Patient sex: M
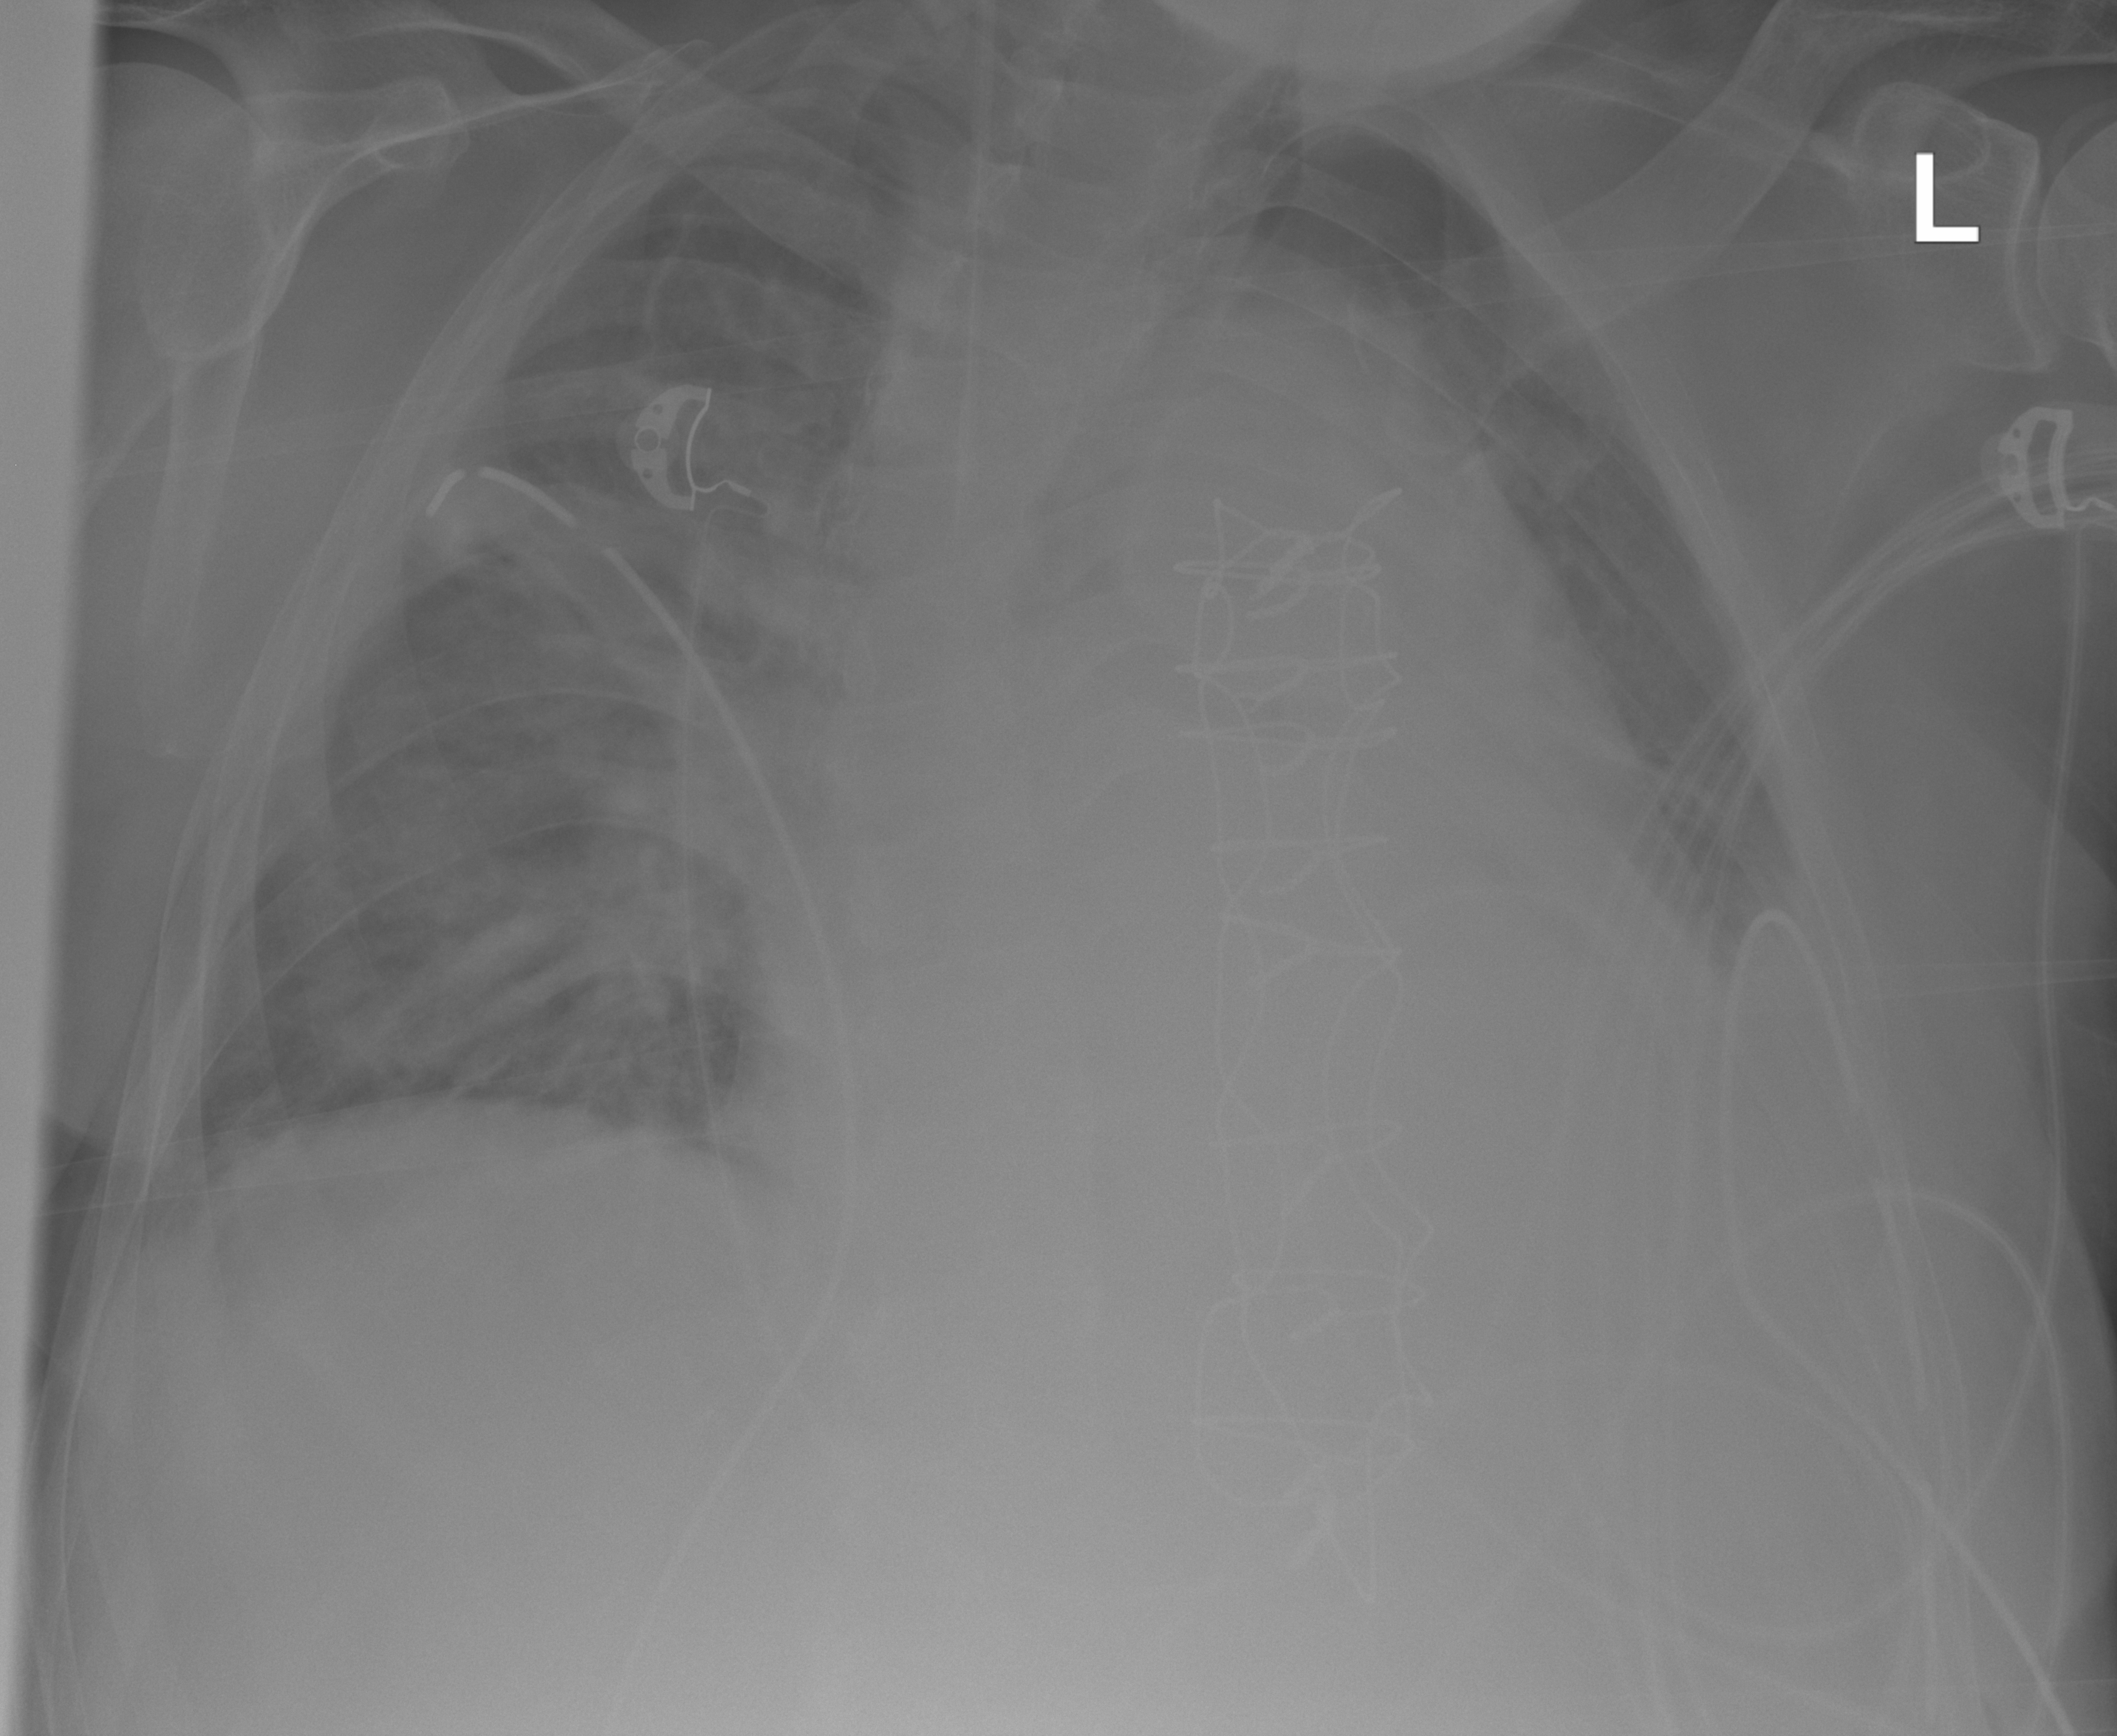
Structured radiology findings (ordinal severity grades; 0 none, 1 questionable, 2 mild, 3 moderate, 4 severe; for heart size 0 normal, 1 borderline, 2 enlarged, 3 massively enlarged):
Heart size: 3
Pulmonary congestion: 2
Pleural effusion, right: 0
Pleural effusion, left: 2
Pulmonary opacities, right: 2
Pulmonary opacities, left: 0
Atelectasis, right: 2
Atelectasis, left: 2